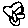
Label: flower